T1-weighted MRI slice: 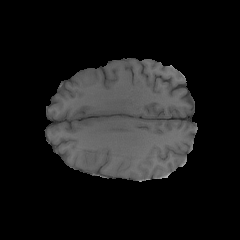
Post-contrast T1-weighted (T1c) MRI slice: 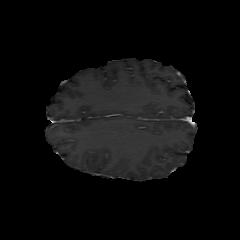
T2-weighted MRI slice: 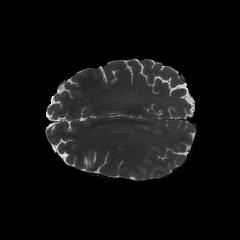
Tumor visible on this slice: no